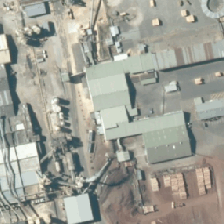
Land cover: urban_build_up